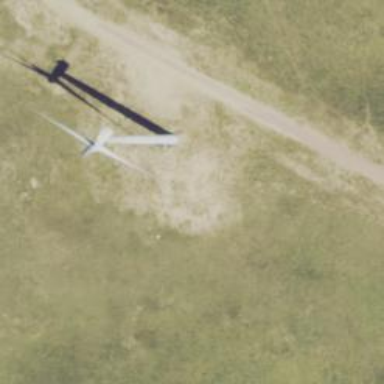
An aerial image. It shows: Wind generator using wind turbines of horizontal axis.